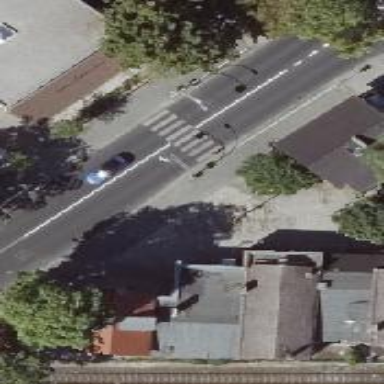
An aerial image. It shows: Footway with zebra crossing.